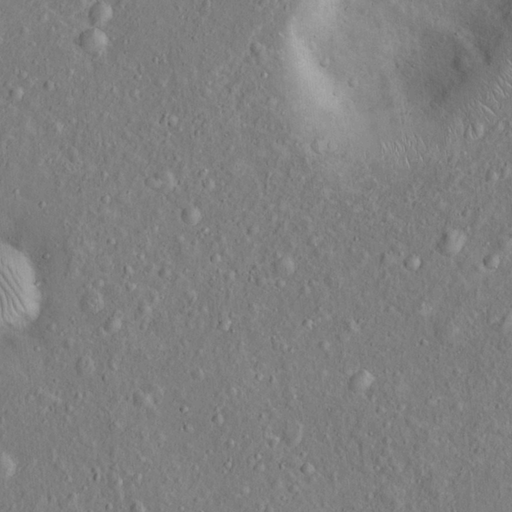
Objects detected: cone